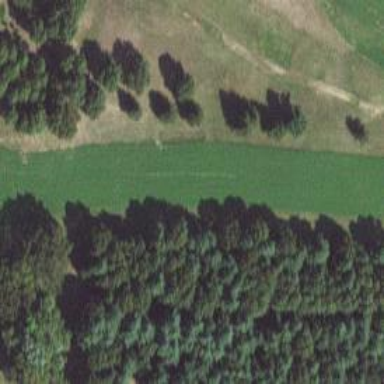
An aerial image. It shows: View of golf hole.